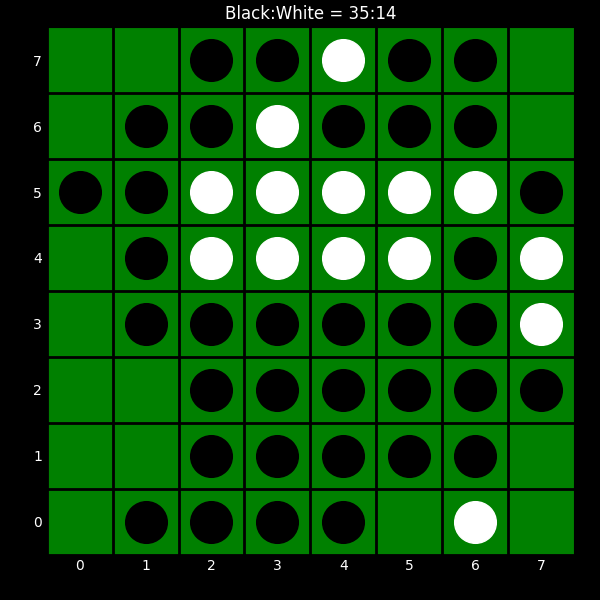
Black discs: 35
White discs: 14